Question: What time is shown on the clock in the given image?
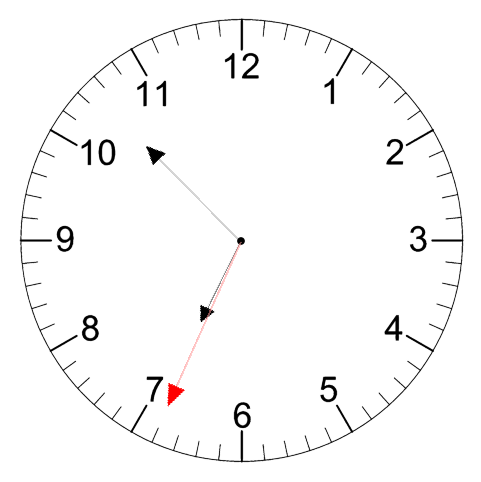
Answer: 06:52:34